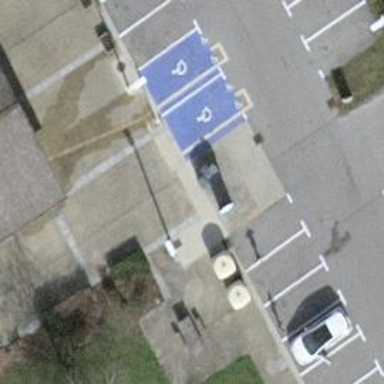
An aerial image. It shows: Recycling container for recycling.